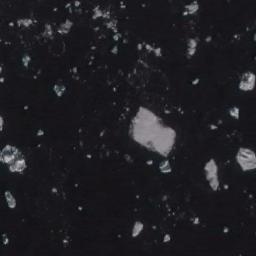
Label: sea_ice